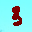
Label: 3